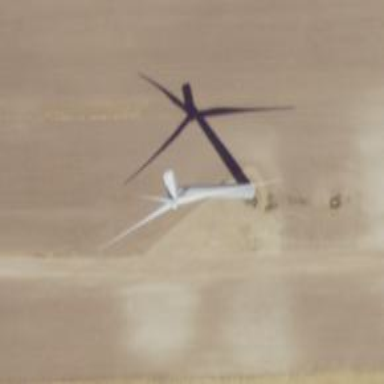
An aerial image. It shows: Wind generator powered by horizontal axis wind turbine.